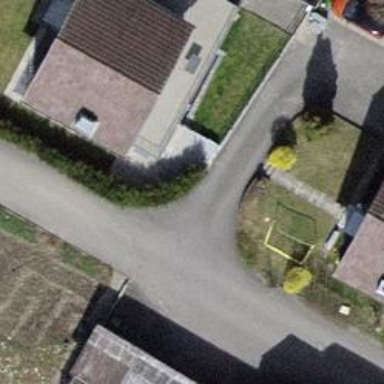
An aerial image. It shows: Asphalt road in residential area.